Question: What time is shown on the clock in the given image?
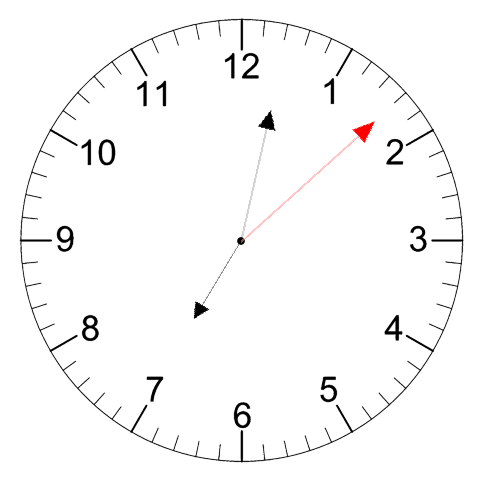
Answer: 07:02:08